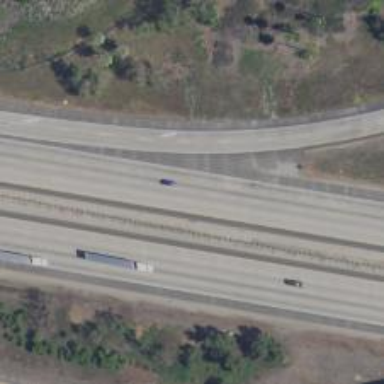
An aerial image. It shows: View of motorway.